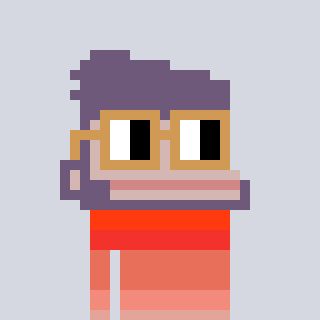
a pixel art character with square brown glasses, a ape-shaped head and a gunk-colored body on a cool background